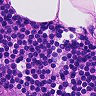
Metastatic tissue present: no